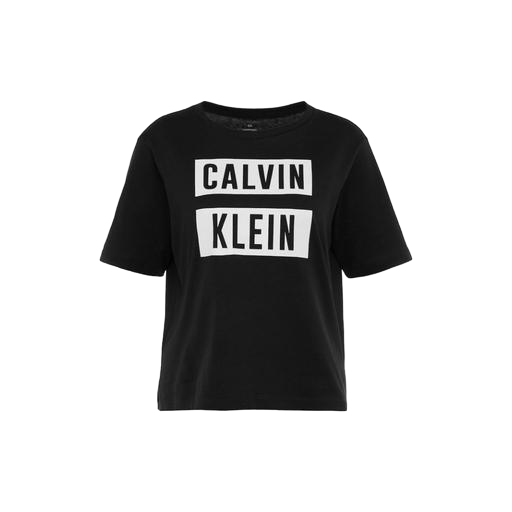
graphic tee, mid t-shirt, boxy tee, white background